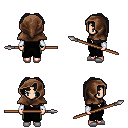
a pixel art fantasy rpg character, female body template, human, light skin, gray robe, teal pants, raven princess hairstyle, cloth hood, white cloth bracers, white slippers, spear, four views (front, back, left, right), 2x2 character sprite sheet, small pixel art, hard edges, no anti-aliasing